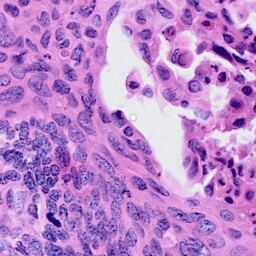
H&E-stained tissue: Cervix